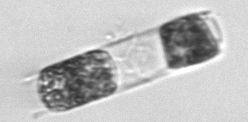
Label: Hemiaulus